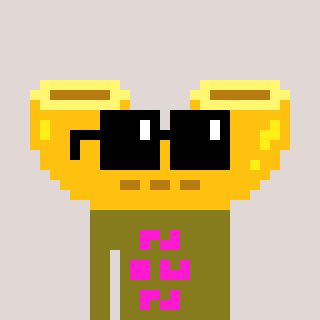
a pixel art character with square black sunglasses, a macaroni-shaped head and a gunk-colored body on a warm background